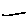
Label: line